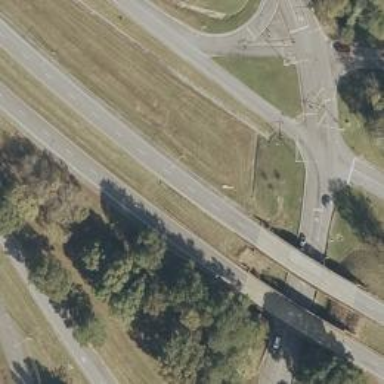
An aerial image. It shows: Primary highway bridge with dual carriageways.